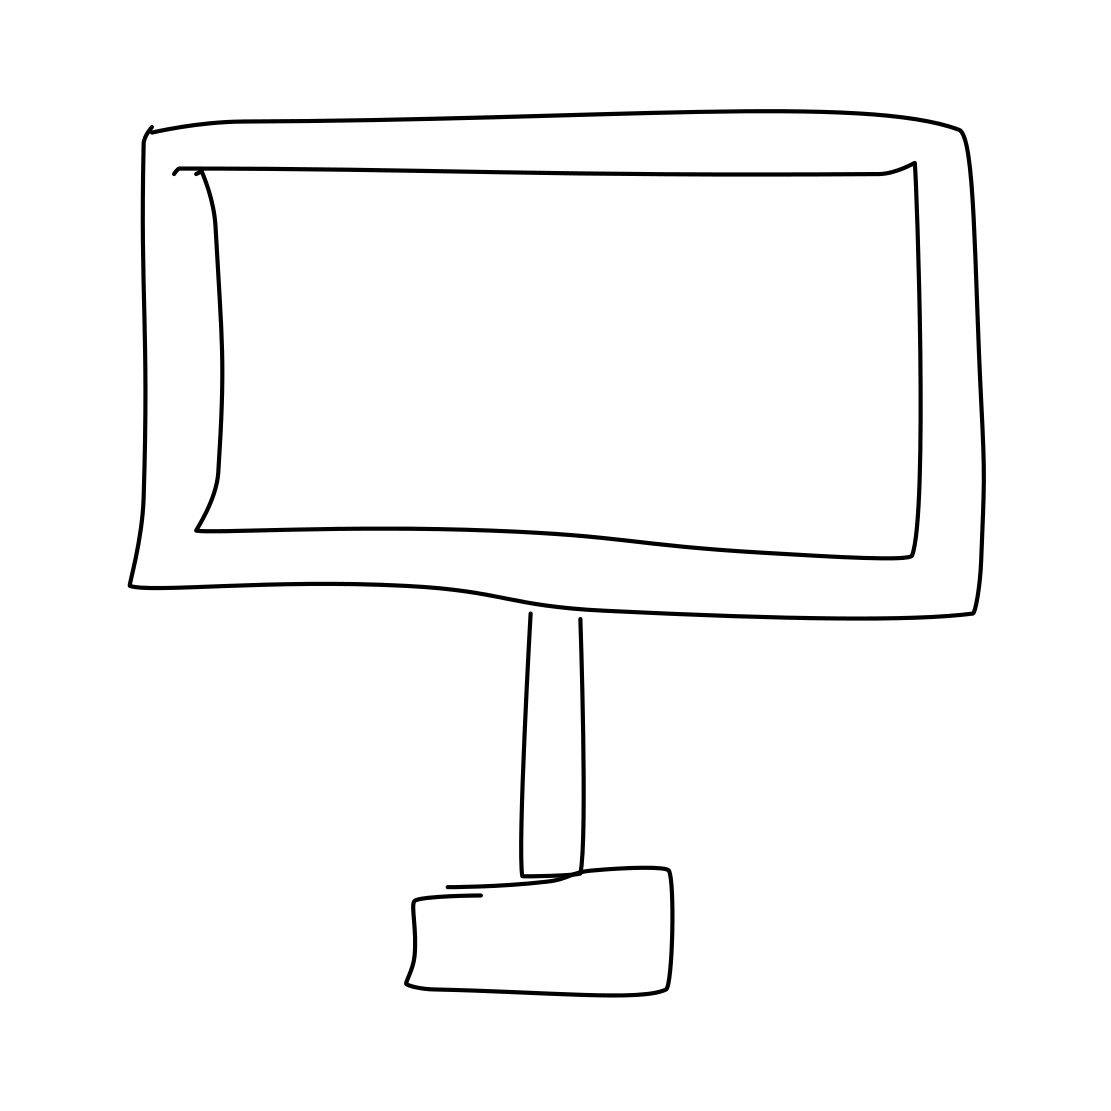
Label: tv